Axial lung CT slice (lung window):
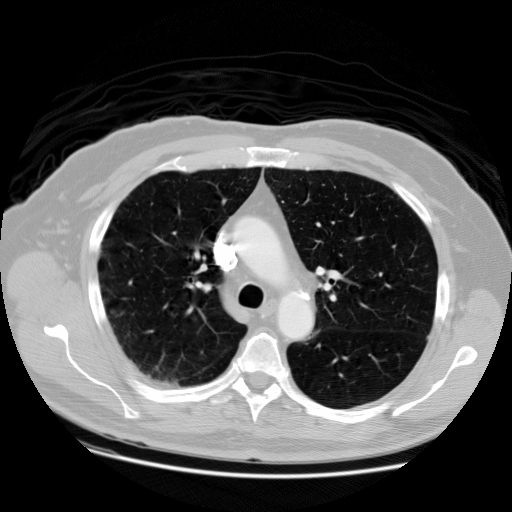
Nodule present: no